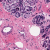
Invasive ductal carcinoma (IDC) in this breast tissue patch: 0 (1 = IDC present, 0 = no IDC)